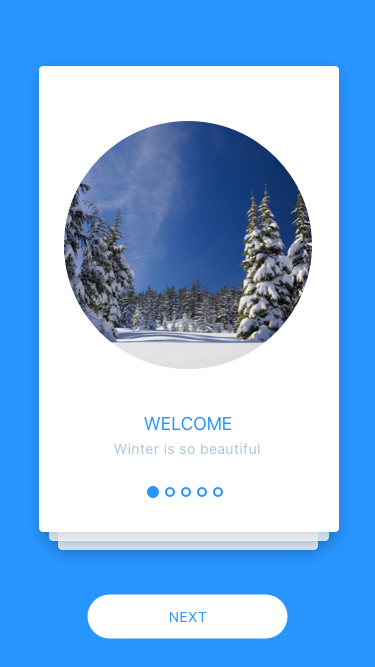
Text in this UI design:
Welcome
Winter is so beautiful